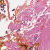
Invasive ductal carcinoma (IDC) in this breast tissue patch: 0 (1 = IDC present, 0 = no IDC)